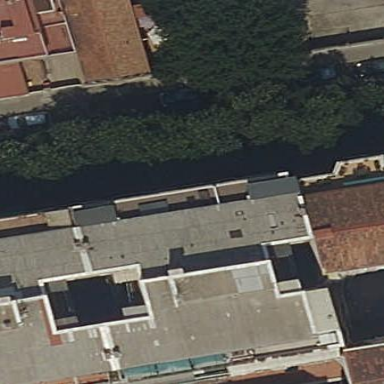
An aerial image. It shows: Building.